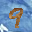
Label: 9